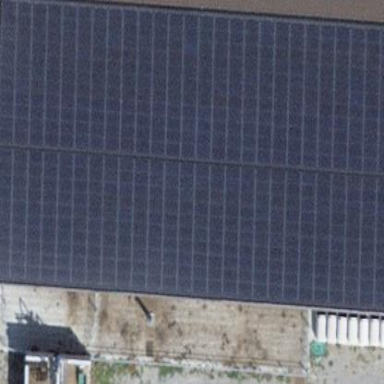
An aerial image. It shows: Solar power generator utilizing photovoltaic technology with solar photovoltaic panels.